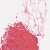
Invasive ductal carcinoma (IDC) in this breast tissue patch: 0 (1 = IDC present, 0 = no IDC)